Question: I have two 'javafx.scene.shape.Box' instances which are placed right adjacent to each other:

I would like to be notified whenever the picked node changes, i.e. whenever the mouse is entering or exiting the red or blue node.
Moving the mouse from black to any of the colored boxes correctly triggers a "mouse entered" event (and vice-versa, from red/blue to black fires a "mouse exited" event).
However, moving the mouse from red directly to blue (or from blue directly to red) does not trigger any events.
'''
import javafx.application.Application;
import javafx.scene.*;
import javafx.scene.input.MouseEvent;
import javafx.scene.paint.Color;
import javafx.scene.paint.PhongMaterial;
import javafx.scene.shape.Box;
import javafx.stage.Stage;
public class Demo extends Application {
public static void main(String[] args) {
launch(args);
}
@Override
public void start(Stage stage) {
Box redBox = new Box(100, 100, 100);
redBox.setId("red");
redBox.setMaterial(new PhongMaterial(Color.RED));
redBox.setTranslateX(100);
redBox.setTranslateY(100);
redBox.setTranslateZ(20);
Box blueBox = new Box(100, 100, 100);
blueBox.setId("blue");
blueBox.setMaterial(new PhongMaterial(Color.BLUE));
blueBox.setTranslateX(200);
blueBox.setTranslateY(100);
blueBox.setTranslateZ(20);
PointLight pointLight = new PointLight(Color.ANTIQUEWHITE);
pointLight.setTranslateX(800);
pointLight.setTranslateY(-100);
pointLight.setTranslateZ(-1000);
Group root = new Group(redBox, blueBox);
root.getChildren().add(pointLight);
root.setOnMouseEntered(me -> {
System.out.println("Entered " + resolvePickedId(me));
});
root.setOnMouseExited(me -> {
System.out.println("Exited " + resolvePickedId(me));
});
Scene scene = new Scene(root, 300, 200, true);
scene.setFill(Color.rgb(10, 10, 40));
scene.setCamera(new PerspectiveCamera(false));
stage.setScene(scene);
stage.show();
}
private static String resolvePickedId(MouseEvent me) {
Node intersectedNode = me.getPickResult().getIntersectedNode();
return intersectedNode == null ? "(none)" : intersectedNode.getId();
}
}
'''
What am I missing?
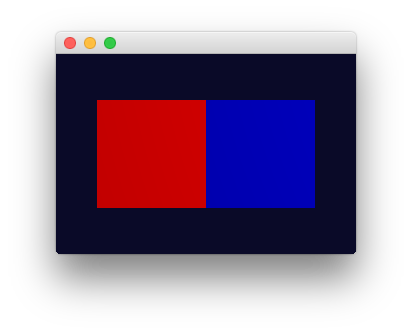
Answer: You would have to add a 'MouseListener' to 'blueBox' and 'redBox' instead of 'root'. When you add the 'MouseListener' to 'root' you only get notified when leaving/entering 'root' hence no event when changing the element inside your 'root' element.